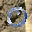
Label: 0